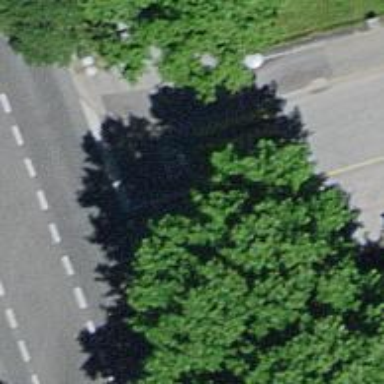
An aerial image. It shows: Unmarked footway crossing with traffic calming table.